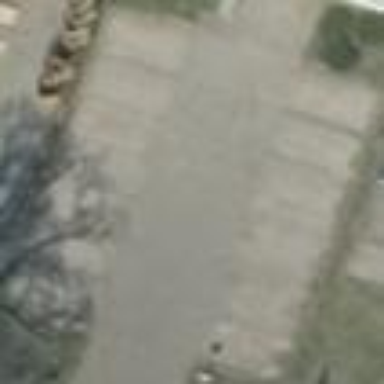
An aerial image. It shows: Parking area with surface.